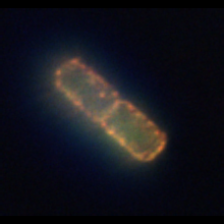
Taxon: Guinardia
Group: Diatoms